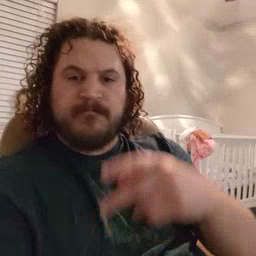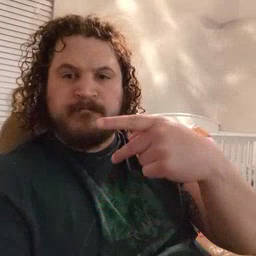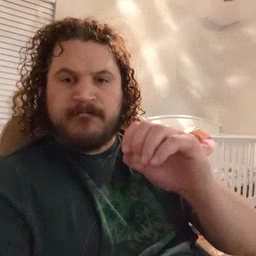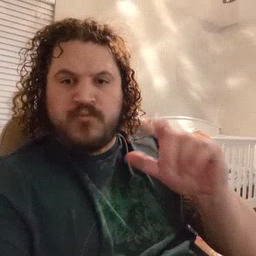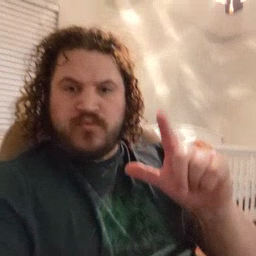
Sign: pool